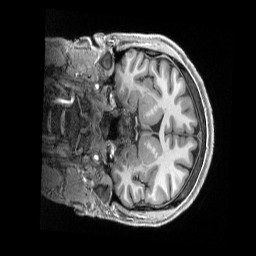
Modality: T1w
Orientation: coronal
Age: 26
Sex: male
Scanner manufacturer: siemens
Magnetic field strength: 3 T
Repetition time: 2.5 s
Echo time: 0.00296 s